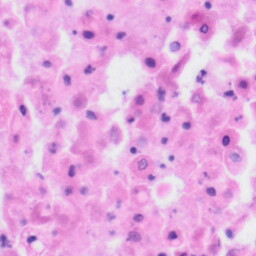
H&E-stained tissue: Tonsil